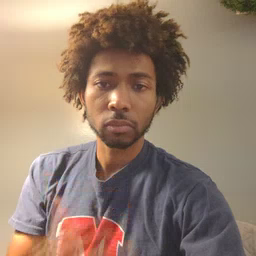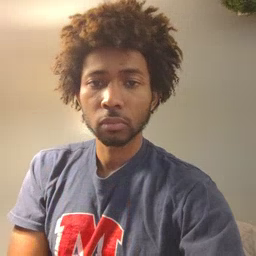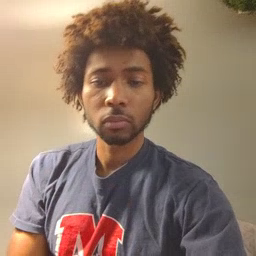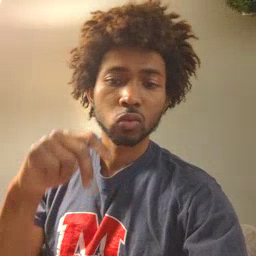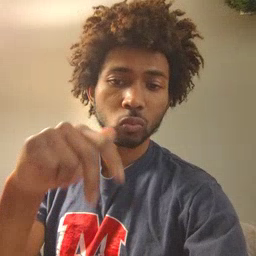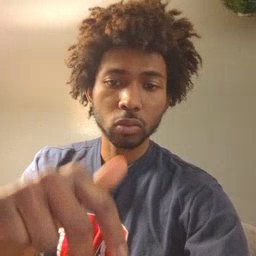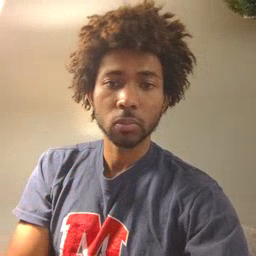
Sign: ride